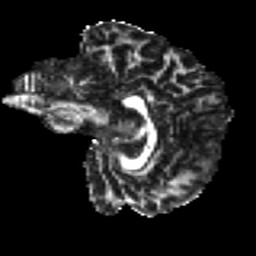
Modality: FA
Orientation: sagittal
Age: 24
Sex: male
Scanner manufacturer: ge
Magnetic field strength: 3 T
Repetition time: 7.8 s
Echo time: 0.0609 s